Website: bh-photo
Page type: address-validator
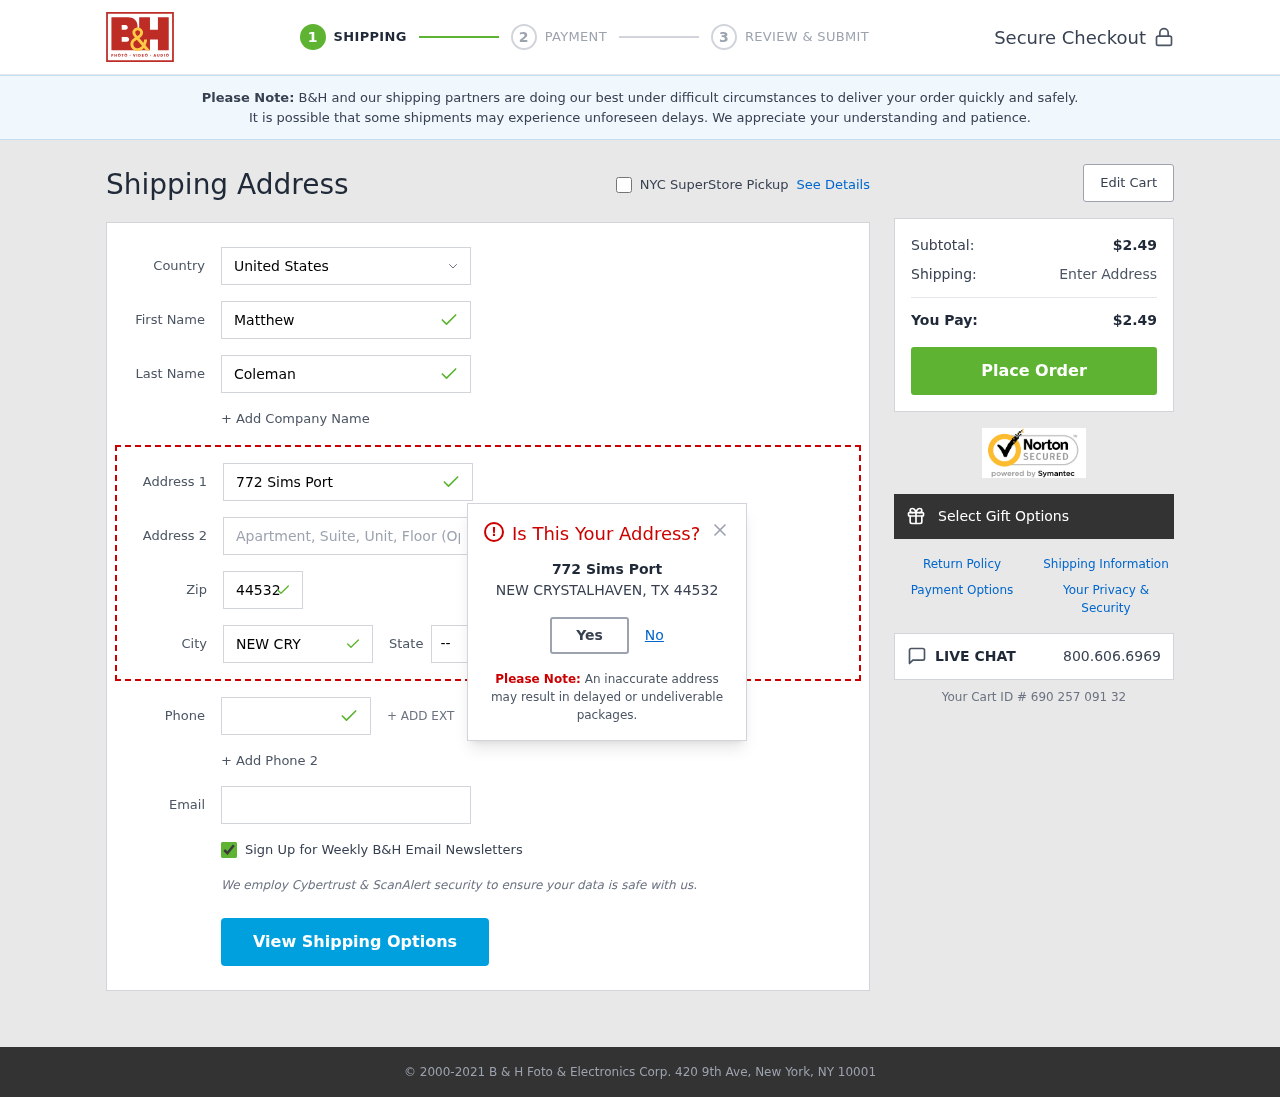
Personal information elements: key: PII_CITY
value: New Crystalhaven
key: PII_COUNTRY
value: United States
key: PII_EMAIL
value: matthewcoleman@yahoo.com
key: PII_FIRSTNAME
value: Matthew
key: PII_LASTNAME
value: Coleman
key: PII_PHONE
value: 5137653746
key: PII_POSTCODE
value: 44532
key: PII_STATE_ABBR
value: TX
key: PII_STREET
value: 772 Sims Port
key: PII_CITY_MODAL
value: NEW CRYSTALHAVEN
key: PII_POSTCODE_FULL
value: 44532
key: PII_POSTCODE_NUMERIC
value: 44532
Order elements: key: ORDER_SUBTOTAL
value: $2.49
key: ORDER_TOTAL
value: $2.49
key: ORDER_ID
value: Your Cart ID # 690 257 091 32